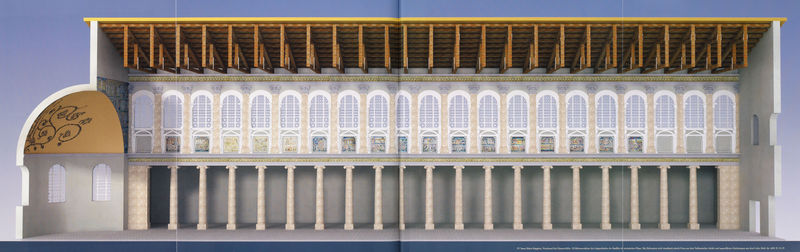
Titel: Mosaiken des Langhauses von Santa Maria Maggiore
Standort: Rom, S. Maria Maggiore (EU - I - Latium)
Schlagwörter: fenster, skizze, säulen, zeichnung, dach, architektur, innen, modell, studie, kuppel, model, halle, aufsicht, foto, gang, arkade, buch, groß, koloriert, entwurf, rom, antik, rundbögen, querschnitt, knick, gebälk, säulengang, aufriss, therme, girechenland, bausatz, kunstbild